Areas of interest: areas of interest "Sport and cultural"
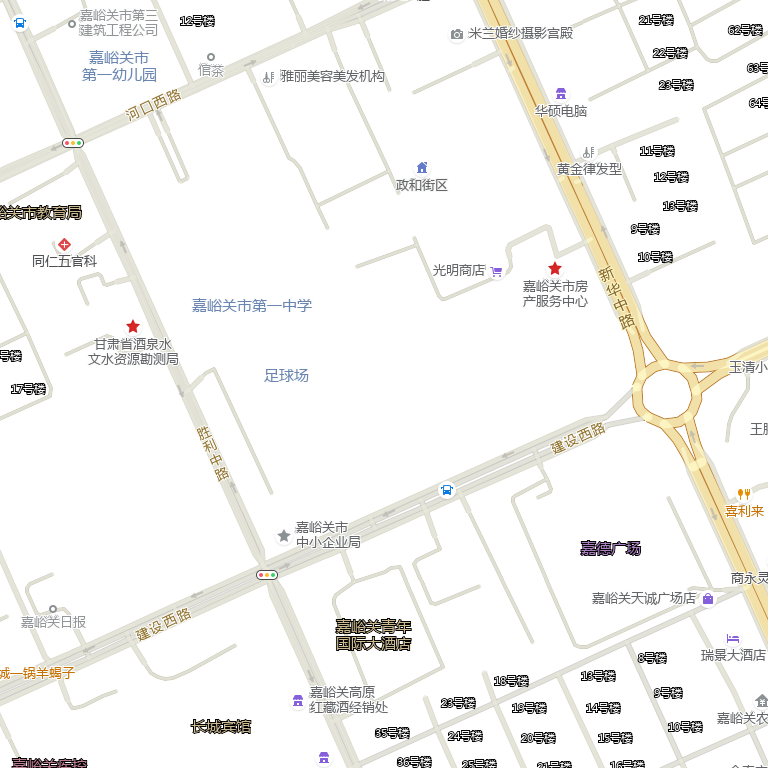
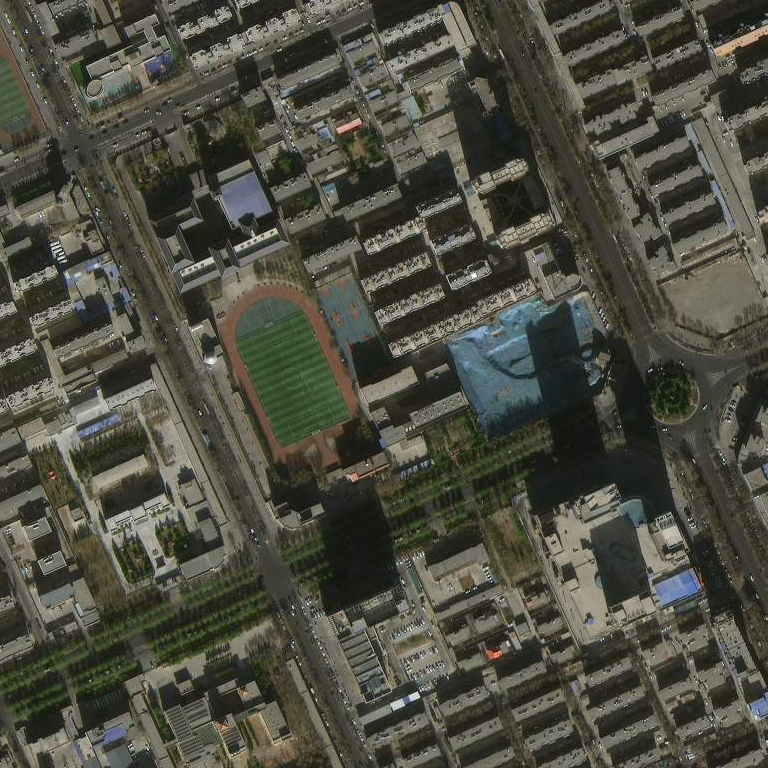